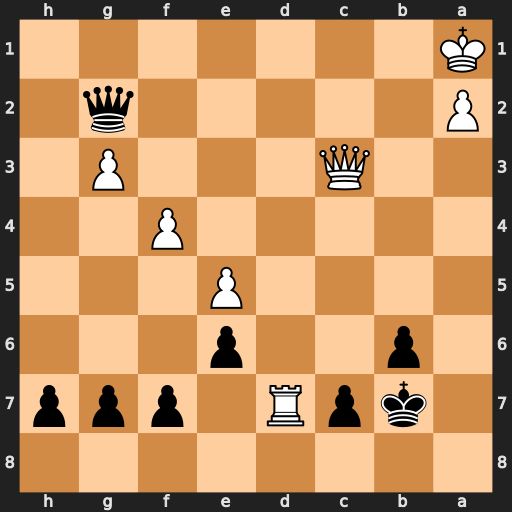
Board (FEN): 8/1kpR1ppp/1p2p3/4P3/5P2/2Q3P1/P5q1/K7
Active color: b
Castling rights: -
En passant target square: -
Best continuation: Qf1+ Kb2 Qb5+ Qb3 Qxd7